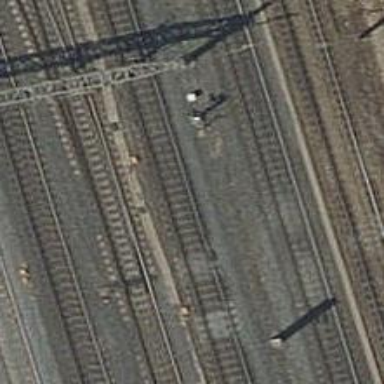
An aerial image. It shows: Bridge over electrified railway with contact lines.